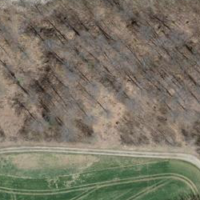
EUNIS habitat code: 41
Species observed at this site:
Pholidoptera griseoaptera
Tettigonia viridissima